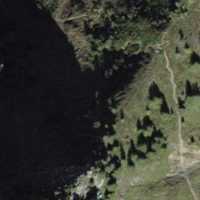
EUNIS habitat code: 23
Species observed at this site:
Streptopus amplexifolius